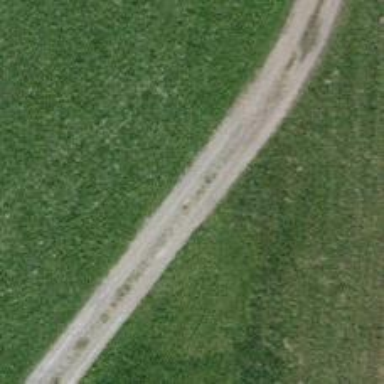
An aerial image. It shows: Track with fine gravel surface of grade2 quality.